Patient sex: F
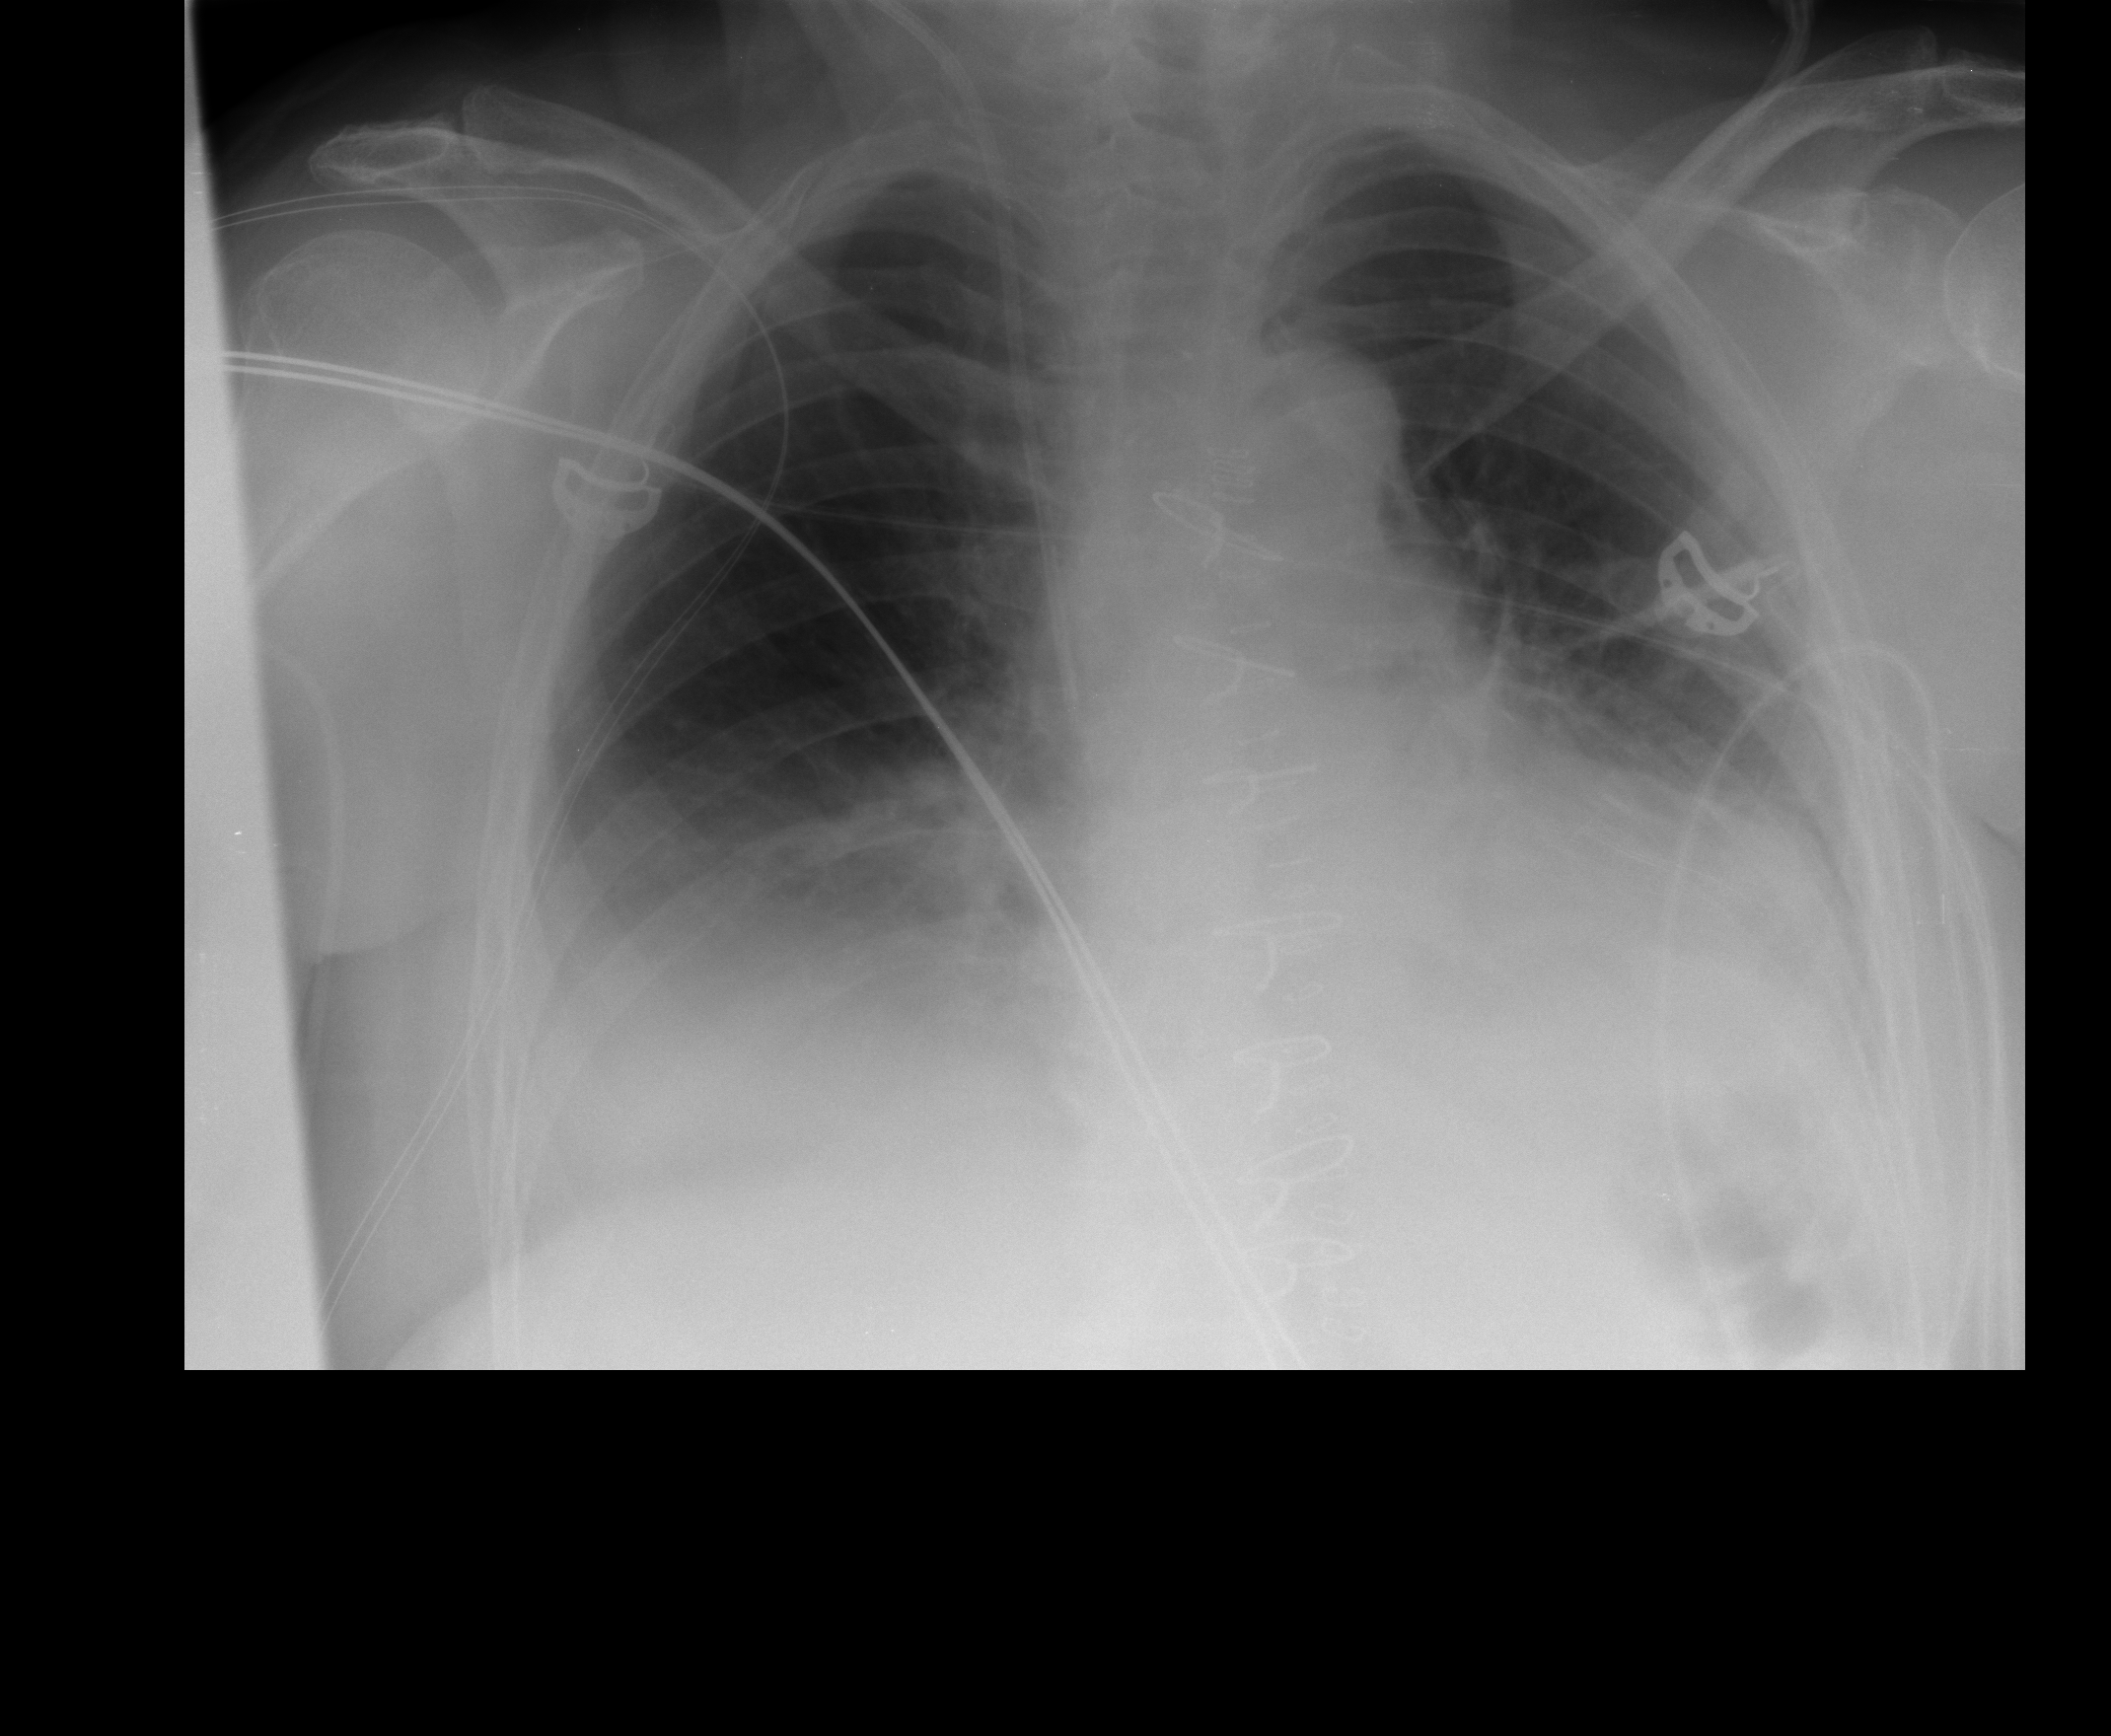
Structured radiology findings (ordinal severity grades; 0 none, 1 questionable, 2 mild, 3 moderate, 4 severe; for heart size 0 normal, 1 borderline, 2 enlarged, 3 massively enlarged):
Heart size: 2
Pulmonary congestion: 2
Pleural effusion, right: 2
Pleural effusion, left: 1
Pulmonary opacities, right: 1
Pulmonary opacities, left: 0
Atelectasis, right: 2
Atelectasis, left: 2